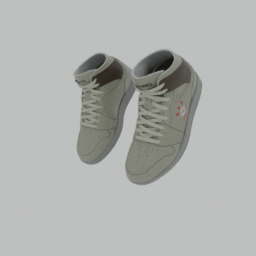
Label: people